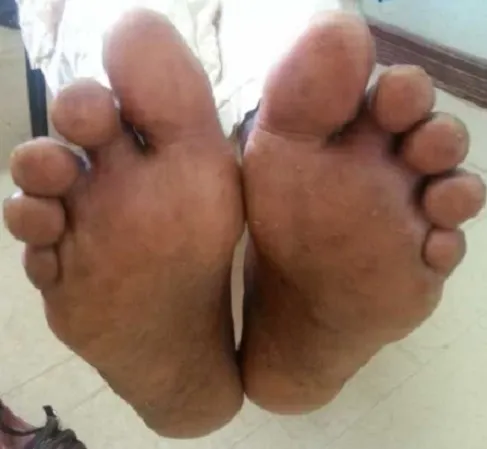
The patient's feet showing the healed blisters.
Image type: medical_photograph (skin_photograph)